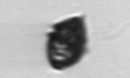
Label: Kryptoperidinium_triquetrum